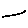
Label: line